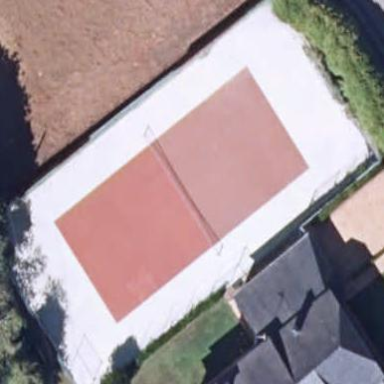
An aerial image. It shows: Tennis court in leisure pitch.